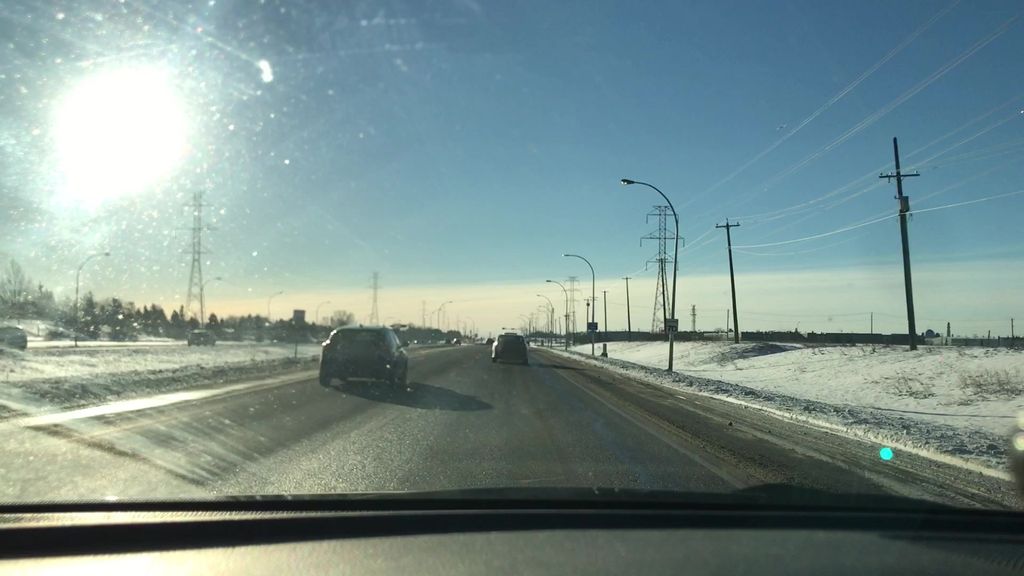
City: edmonton